Question: I have been using OnclickMiner to Mine for VertCoin, but still can't get exactly what's going on when I run the software. I have installed OneClick Miner and the wallet, to solo-mine. Now, I have enabled the CLI option in the OCM settings to show messages of what is actually going on, but still can't understand those messages.
What do these lines actually mean? I am attaching a screenshot of the OCM_CPUMiner.exe:

Now, if you have the expertise, please translate the lines of this black screen. Maybe it could be useful to others too. I have done a lot of search and nothing relevant showed up.
Incidentally, this is not a question about solo vs pool mining or a choice of which cryptocurrency to mine. Although that discussion would be very useful, I think I must ask in in another thread.
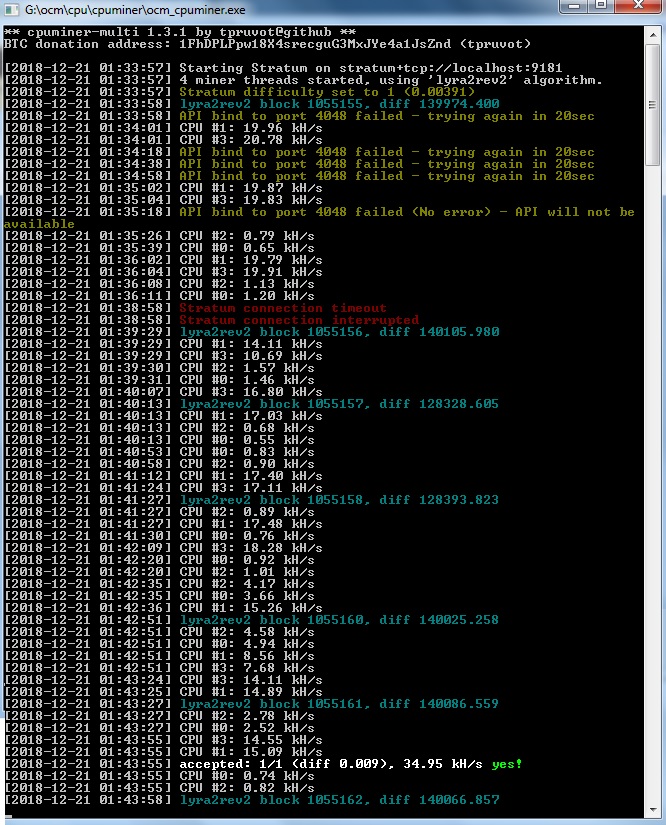
Answer: Console Output and Meanings:
'Starting Stratum on stratum+tcp://localhost:9181' - The application is starting a stratum server hosted on your machine at port 9181.
'4 miner threads started, using 'lyra2rev2' algorithm' - You are mining on 4 different threads, probably each on a different core on your processor. The 'lyra2rev2' algorithm is used to calculate the proof-of-work.
'Stratum difficulty set to 1 (.00391)' - The initial difficulty for mining is set, you will submit blocks that meet that difficulty.
'API bind to port 4084 failed' - The application is trying to start an API hosted on your machine on port 4084, but the port is probably unavailable or being used.
'CPU #x: xx kH/s' - This shows an updating hash rate per core that your machine is doing. E.g. '0.79 kH/s' is doing 790 hashes per second on that core.
'Stratum connection timeout' - The stratum sockets are full.
'Stratum connection interrupted' - The stratum connection was disconnected.
'lyra2rev2 block #, diff #' - This shows you the current block that has been mined on the network and the current network difficulty to mine the next block.
'accepted 1/1 (diff 0.009), 34.95kH/x yes!' - This is a share that was accepted from your miner by the pool you are mining on.